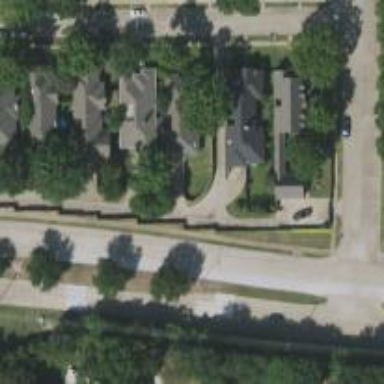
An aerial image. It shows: Alleyway designated as service road.